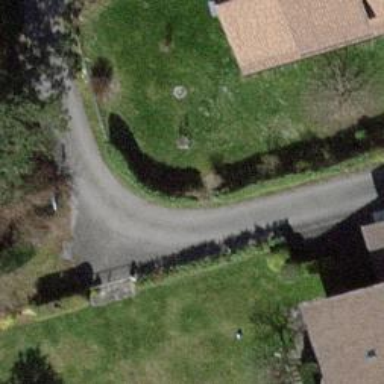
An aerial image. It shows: Asphalt road in residential area.